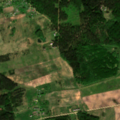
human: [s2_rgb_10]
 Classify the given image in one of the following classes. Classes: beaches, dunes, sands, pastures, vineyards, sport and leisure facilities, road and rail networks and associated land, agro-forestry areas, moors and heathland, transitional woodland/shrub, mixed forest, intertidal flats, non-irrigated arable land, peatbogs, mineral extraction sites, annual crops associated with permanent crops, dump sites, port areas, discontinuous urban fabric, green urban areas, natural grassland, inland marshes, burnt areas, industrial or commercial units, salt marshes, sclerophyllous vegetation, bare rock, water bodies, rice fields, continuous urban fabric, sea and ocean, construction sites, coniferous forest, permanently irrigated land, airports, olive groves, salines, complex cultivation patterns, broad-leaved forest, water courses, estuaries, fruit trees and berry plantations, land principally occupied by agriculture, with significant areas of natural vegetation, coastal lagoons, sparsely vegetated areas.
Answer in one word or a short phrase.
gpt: non-irrigated arable land, pastures, complex cultivation patterns, coniferous forest, mixed forest, transitional woodland/shrub